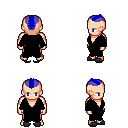
a pixel art fantasy rpg character, male body template, human, light skin, black robe, magenta pants, blue short mohawk hairstyle, gray slippers, four views (front, back, left, right), 2x2 character sprite sheet, small pixel art, hard edges, no anti-aliasing